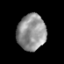
Tissue: prostate
Cell type: T cells
Senescence score: 0.2798
Nuclear area (px): 1016
Mean DAPI intensity: 144.56